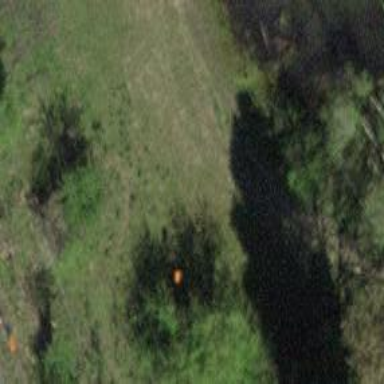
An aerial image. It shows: Pipeline marker.